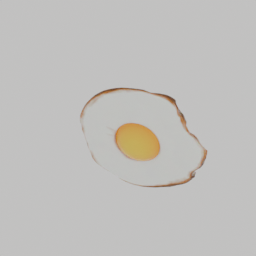
Label: nature